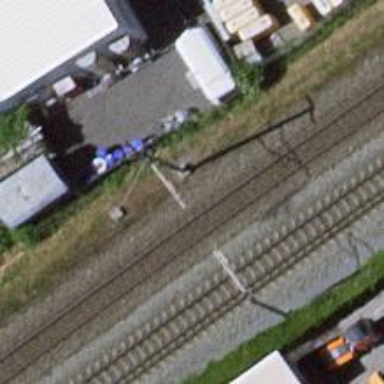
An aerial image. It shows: Power pole.